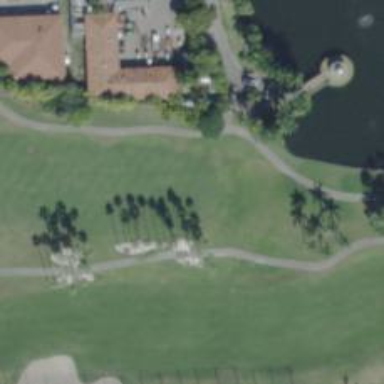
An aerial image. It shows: Golf hole.